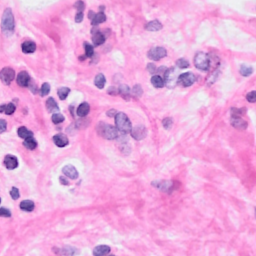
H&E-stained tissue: Breast